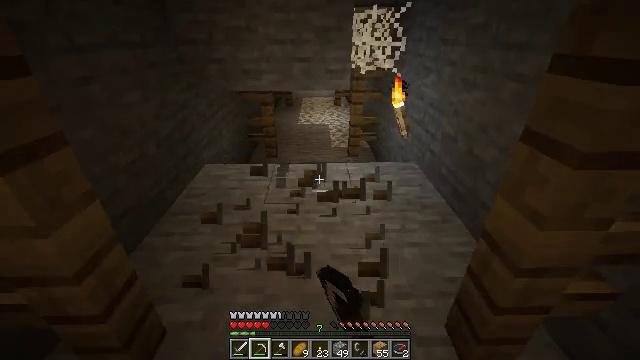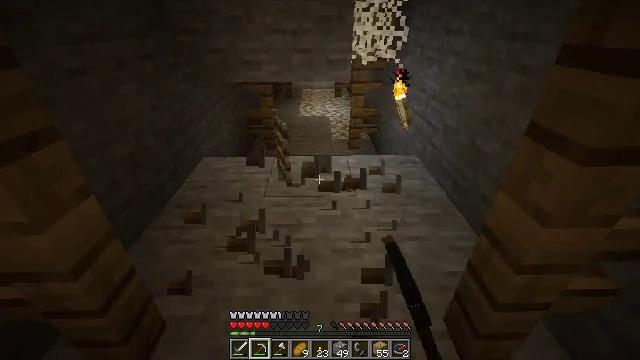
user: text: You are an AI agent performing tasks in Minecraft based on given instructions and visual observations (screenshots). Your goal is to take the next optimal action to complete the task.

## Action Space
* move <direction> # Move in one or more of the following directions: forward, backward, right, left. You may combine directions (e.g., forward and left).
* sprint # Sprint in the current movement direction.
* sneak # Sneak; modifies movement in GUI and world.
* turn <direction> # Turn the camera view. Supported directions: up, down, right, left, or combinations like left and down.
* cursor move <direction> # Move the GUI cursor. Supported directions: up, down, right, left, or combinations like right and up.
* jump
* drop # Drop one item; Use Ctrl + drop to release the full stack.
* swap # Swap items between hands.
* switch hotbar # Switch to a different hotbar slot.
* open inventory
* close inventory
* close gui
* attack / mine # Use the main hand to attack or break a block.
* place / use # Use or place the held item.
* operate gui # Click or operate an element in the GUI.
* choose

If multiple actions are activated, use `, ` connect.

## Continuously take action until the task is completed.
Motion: motion action
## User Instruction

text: Gather the rail for future use.
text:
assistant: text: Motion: turn down, attack / mine
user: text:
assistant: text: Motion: attack / mine